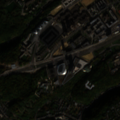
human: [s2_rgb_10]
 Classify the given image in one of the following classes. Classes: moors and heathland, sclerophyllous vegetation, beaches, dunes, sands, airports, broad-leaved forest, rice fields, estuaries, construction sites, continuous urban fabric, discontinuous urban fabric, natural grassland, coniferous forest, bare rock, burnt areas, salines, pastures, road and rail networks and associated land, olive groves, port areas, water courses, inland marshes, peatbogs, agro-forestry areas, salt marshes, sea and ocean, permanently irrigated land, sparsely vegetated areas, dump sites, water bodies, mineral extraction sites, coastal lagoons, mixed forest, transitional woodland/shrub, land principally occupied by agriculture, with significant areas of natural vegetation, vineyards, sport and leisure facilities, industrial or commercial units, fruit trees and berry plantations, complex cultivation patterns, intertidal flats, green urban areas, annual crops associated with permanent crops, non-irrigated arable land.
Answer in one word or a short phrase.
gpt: discontinuous urban fabric, industrial or commercial units, green urban areas